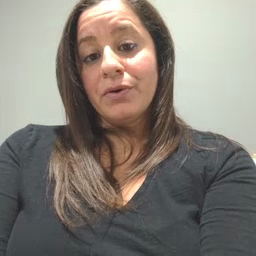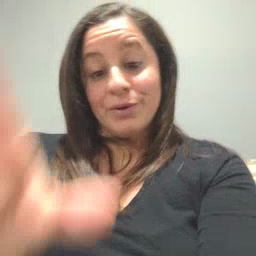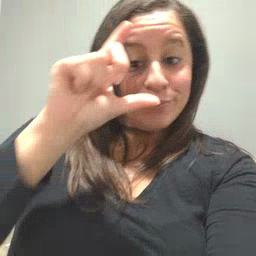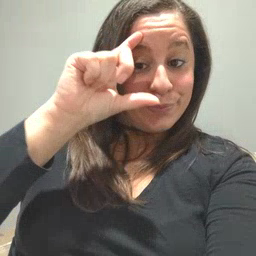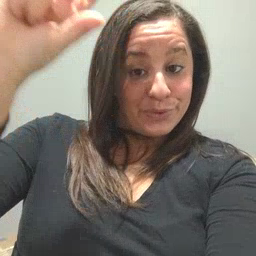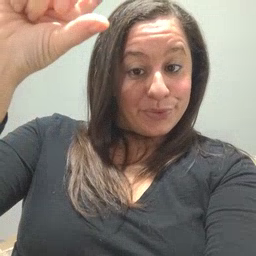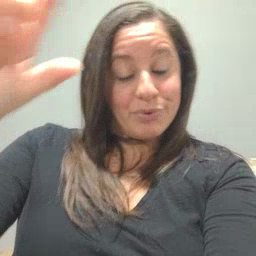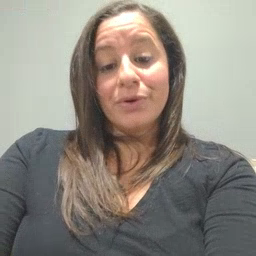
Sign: moon